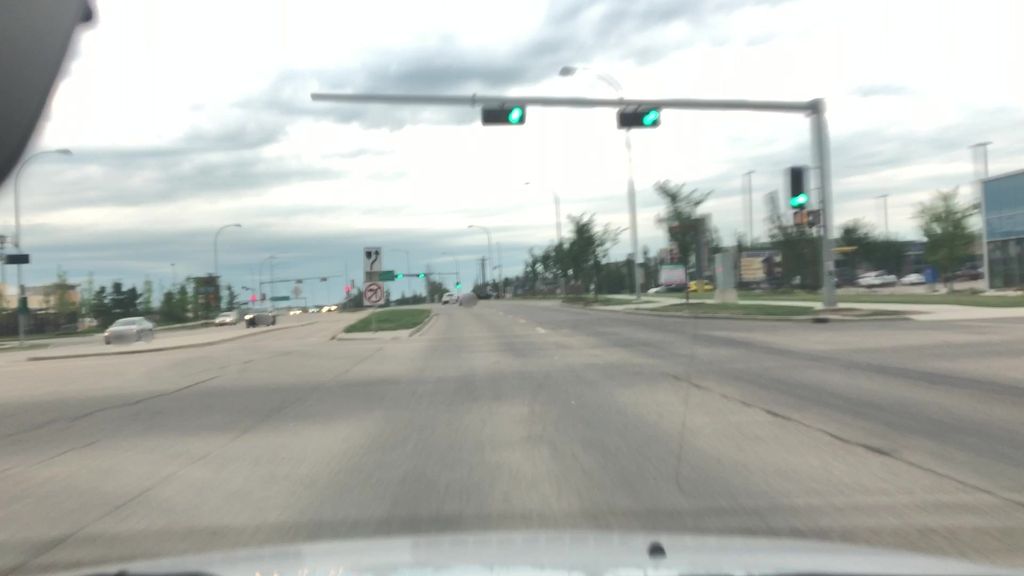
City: edmonton